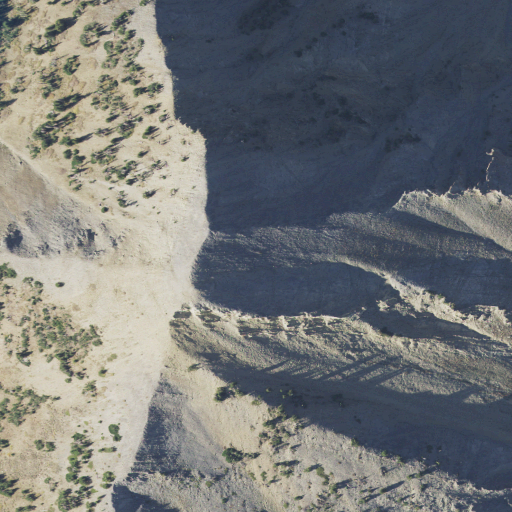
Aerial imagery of mountain in Utah named Provo Peak containing shrub, evergreen forest, grassland, and barren land